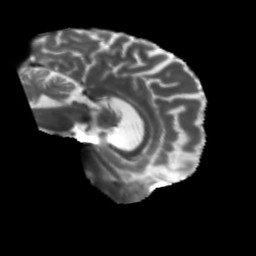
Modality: T2w
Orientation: sagittal
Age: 55
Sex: male
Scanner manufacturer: siemens
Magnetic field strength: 3 T
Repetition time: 5.25 s
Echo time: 0.08 s